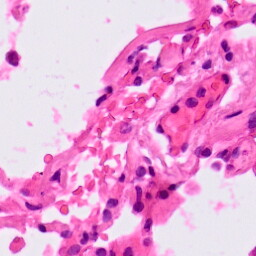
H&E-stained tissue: Lung